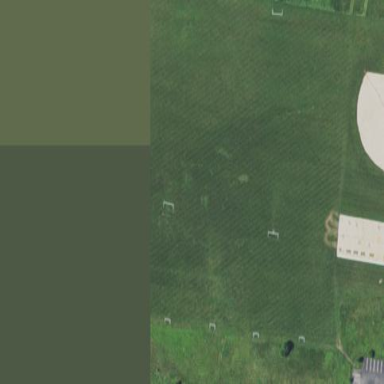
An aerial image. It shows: Soccer pitch for leisure land activities.